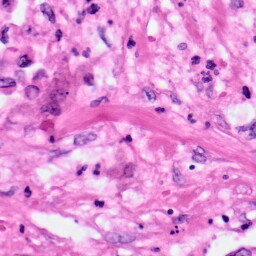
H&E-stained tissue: Pancreatic